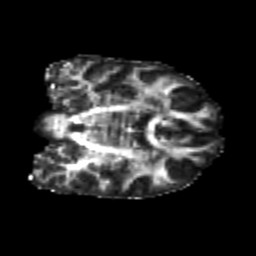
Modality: FA
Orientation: coronal
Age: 22
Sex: male
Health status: healthy
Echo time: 0.074 s